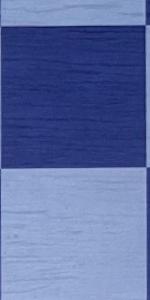
Label: Empty